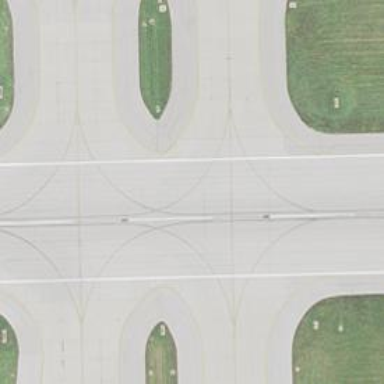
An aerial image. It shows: Image of taxiway at airport.